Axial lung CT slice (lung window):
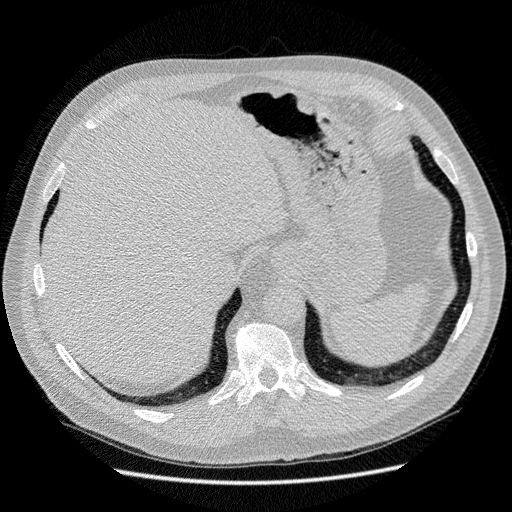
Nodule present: no